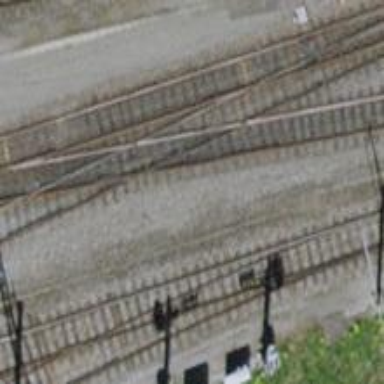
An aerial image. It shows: Single railway track with electrified contact line.